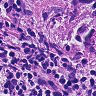
Metastatic tissue present: yes